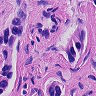
Metastatic tissue present: yes